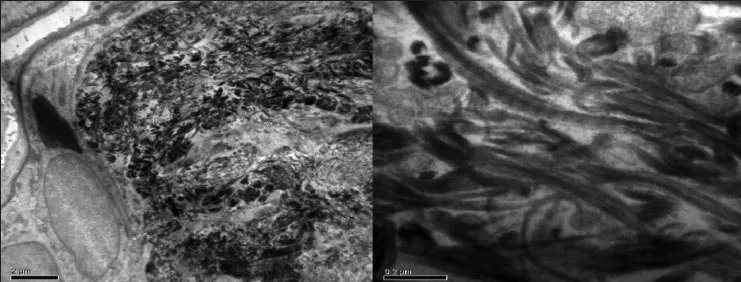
Electron microscopic study of renal biopsy specimen fixed using gluteraldehyde, viewed under 40,000x magnification revealed abundant subendothelial deposits of large fibers (97nm in width) with long spacing striations suggestive of collagen fibers; confirming the diagnosis of collagenous glomerulopathy.
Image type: pathology (congo_red)